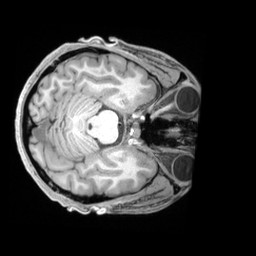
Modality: T1w
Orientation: axial
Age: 33
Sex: female
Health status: ill
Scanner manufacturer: siemens
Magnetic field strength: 3 T
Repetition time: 2.2 s
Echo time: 0.00218 s